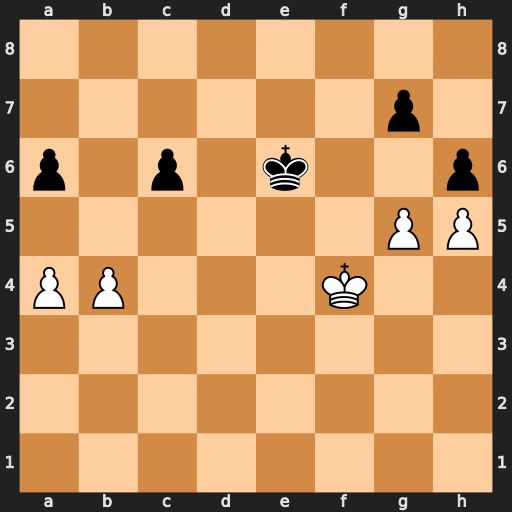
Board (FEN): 8/6p1/p1p1k2p/6PP/PP3K2/8/8/8
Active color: w
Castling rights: -
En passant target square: -
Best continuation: gxh6 gxh6 Ke4